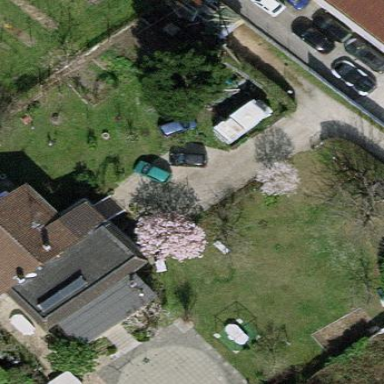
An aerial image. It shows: Garden surrounded by fence.